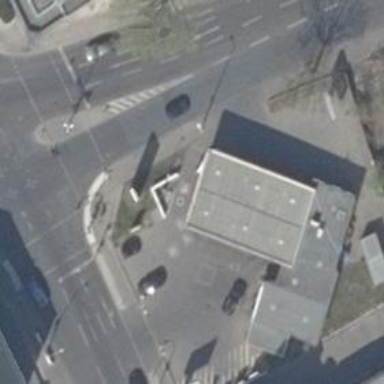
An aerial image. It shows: View of roof of building.